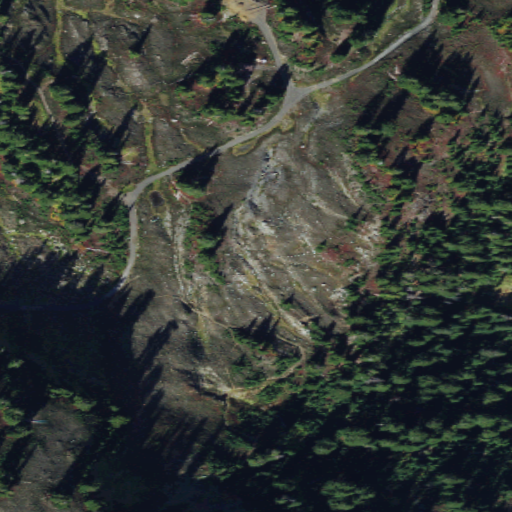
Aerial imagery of gap in Washington named Skagway Pass containing shrub, evergreen forest, and barren land